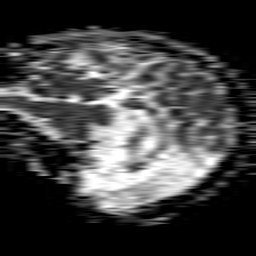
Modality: ADC
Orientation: sagittal
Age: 83
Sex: female
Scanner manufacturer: philips
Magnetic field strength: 1.5 T
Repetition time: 4.6 s
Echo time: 0.08517 s